Question: Looking for some assistance with a layout issue in IE8. Full disclosure, I'm more of a backend developer, my CSS & HTML skills are a bit rusty so there's a good chance that the code I've put together is just plain bad or/or wrong :)
I have a series of divs which contain a hyperlink. The hyperlink contains two divs, to provide styling to the text inside the hyperlink. The problem I'm seeing is that in Chrome, FF and IE > 8, the text inside this hyperlink looks fine, but in IE 8, the vertical alignment for the text inside the hyperlink is off, it appears somewhat lower than it should. I've pretty much exhausted my limited HTML/CSS skills trying to get this right so I'm hoping someone has a suggestion as to what I need to do to get this thing looking correct in IE8.
HTML:
'''
<div class="report-description-container report-description-container-left">
<div class="report-title">
<img src="1x1_transparent.png" class="arrow"/>
Report Name
</div>
<div class="report-description">
[Description goes here]
<div class="report-generate-button-container">
<a href="/Report/DataExtract"><div class="report-link">Start my&nbsp;</div><div class="report-link-black">Report now</div></a>
</div>
</div>
</div>
'''
CSS:
'''
.report-description {
margin-left: 0;
margin-right: 0;
margin-bottom: 0;
height: auto;
padding: 10px;
font-size: 12px;
}
.report-generate-button-container {
margin-top: 30px;
font-size: 16px;
background-image: url("sprite.png");
background-repeat: no-repeat;
background-position: 0px -80px;
height: 40px;
-moz-background-size: 100%;
-o-background-size: 100%;
-webkit-background-size: 100%;
background-size: 100%;
}
.report-link {
display: inline-block;
text-decoration: none;
color: #000000;
font-weight: bold;
padding-left: 25px;
padding-top: 13px;
}
.report-link-black {
display: inline-block;
text-decoration: none;
color: #1e90ff;
font-weight: bold;
padding-top: 13px;
}
.report-description-container {
-webkit-border-radius: 16px;
-moz-border-radius: 16px;
border-radius: 16px;
height: 200px;
display: inline-table;
width: 456px;
margin-bottom: 10px;
border: 1px solid;
border-color: #000000;
background-color: #eaeaea;
-webkit-box-shadow: 3px 3px 5px #888888;
box-shadow: 3px 3px 5px #888888;
}
.report-description-container-left {
margin-right: 20px;
}
img.arrow {
width: 32px;
height: 32px;
background: url("1x1_transparent.png") 0 0;
}
'''
And finally, a couple of screenshots:
What the page looks like in Chrome, IE10, FF, etc...

What the page looks like in IE8...
<URL>
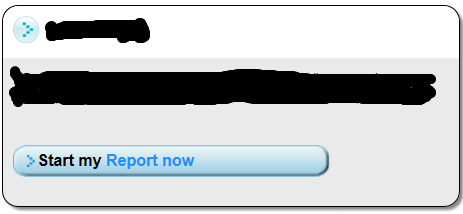
Answer: I don't know that whether or not this helps but, There are two points here:
To get it to work on IE8, you need to declare a <URL> at first, whether an HTML5 version '<!DOCTYPE html>' or an XHTML1.0 one, like:
'''
<!DOCTYPE html PUBLIC "-//W3C//DTD XHTML 1.0 Transitional//EN" "http://www.w3.org/TR/xhtml1/DTD/xhtml1-transitional.dtd">
'''
In addition, to make sure that IE8 is NOT running on , it's better to use following meta in the '<head>' section:
'''
<meta http-equiv="X-UA-Compatible" content="IE=edge">
'''
IE8 does not support <URL> property. But there is a possible fix, if you don't use a sprite image:
'''
-ms-filter: "progid:DXImageTransform.Microsoft.AlphaImageLoader(src='path_relative_to_the_HTML_file', sizingMethod='scale')";
'''